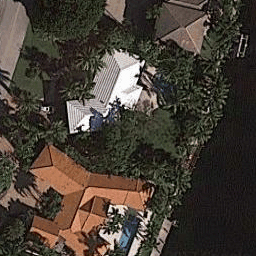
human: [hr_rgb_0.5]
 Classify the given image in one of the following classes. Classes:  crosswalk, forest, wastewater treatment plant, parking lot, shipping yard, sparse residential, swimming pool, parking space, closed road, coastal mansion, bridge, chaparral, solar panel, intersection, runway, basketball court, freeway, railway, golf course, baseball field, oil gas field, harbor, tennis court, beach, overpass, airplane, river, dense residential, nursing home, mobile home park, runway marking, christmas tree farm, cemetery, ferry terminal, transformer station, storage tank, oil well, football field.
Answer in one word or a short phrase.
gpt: coastal mansion